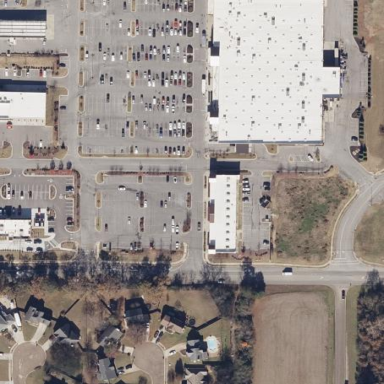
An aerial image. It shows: Retail area.